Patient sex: M
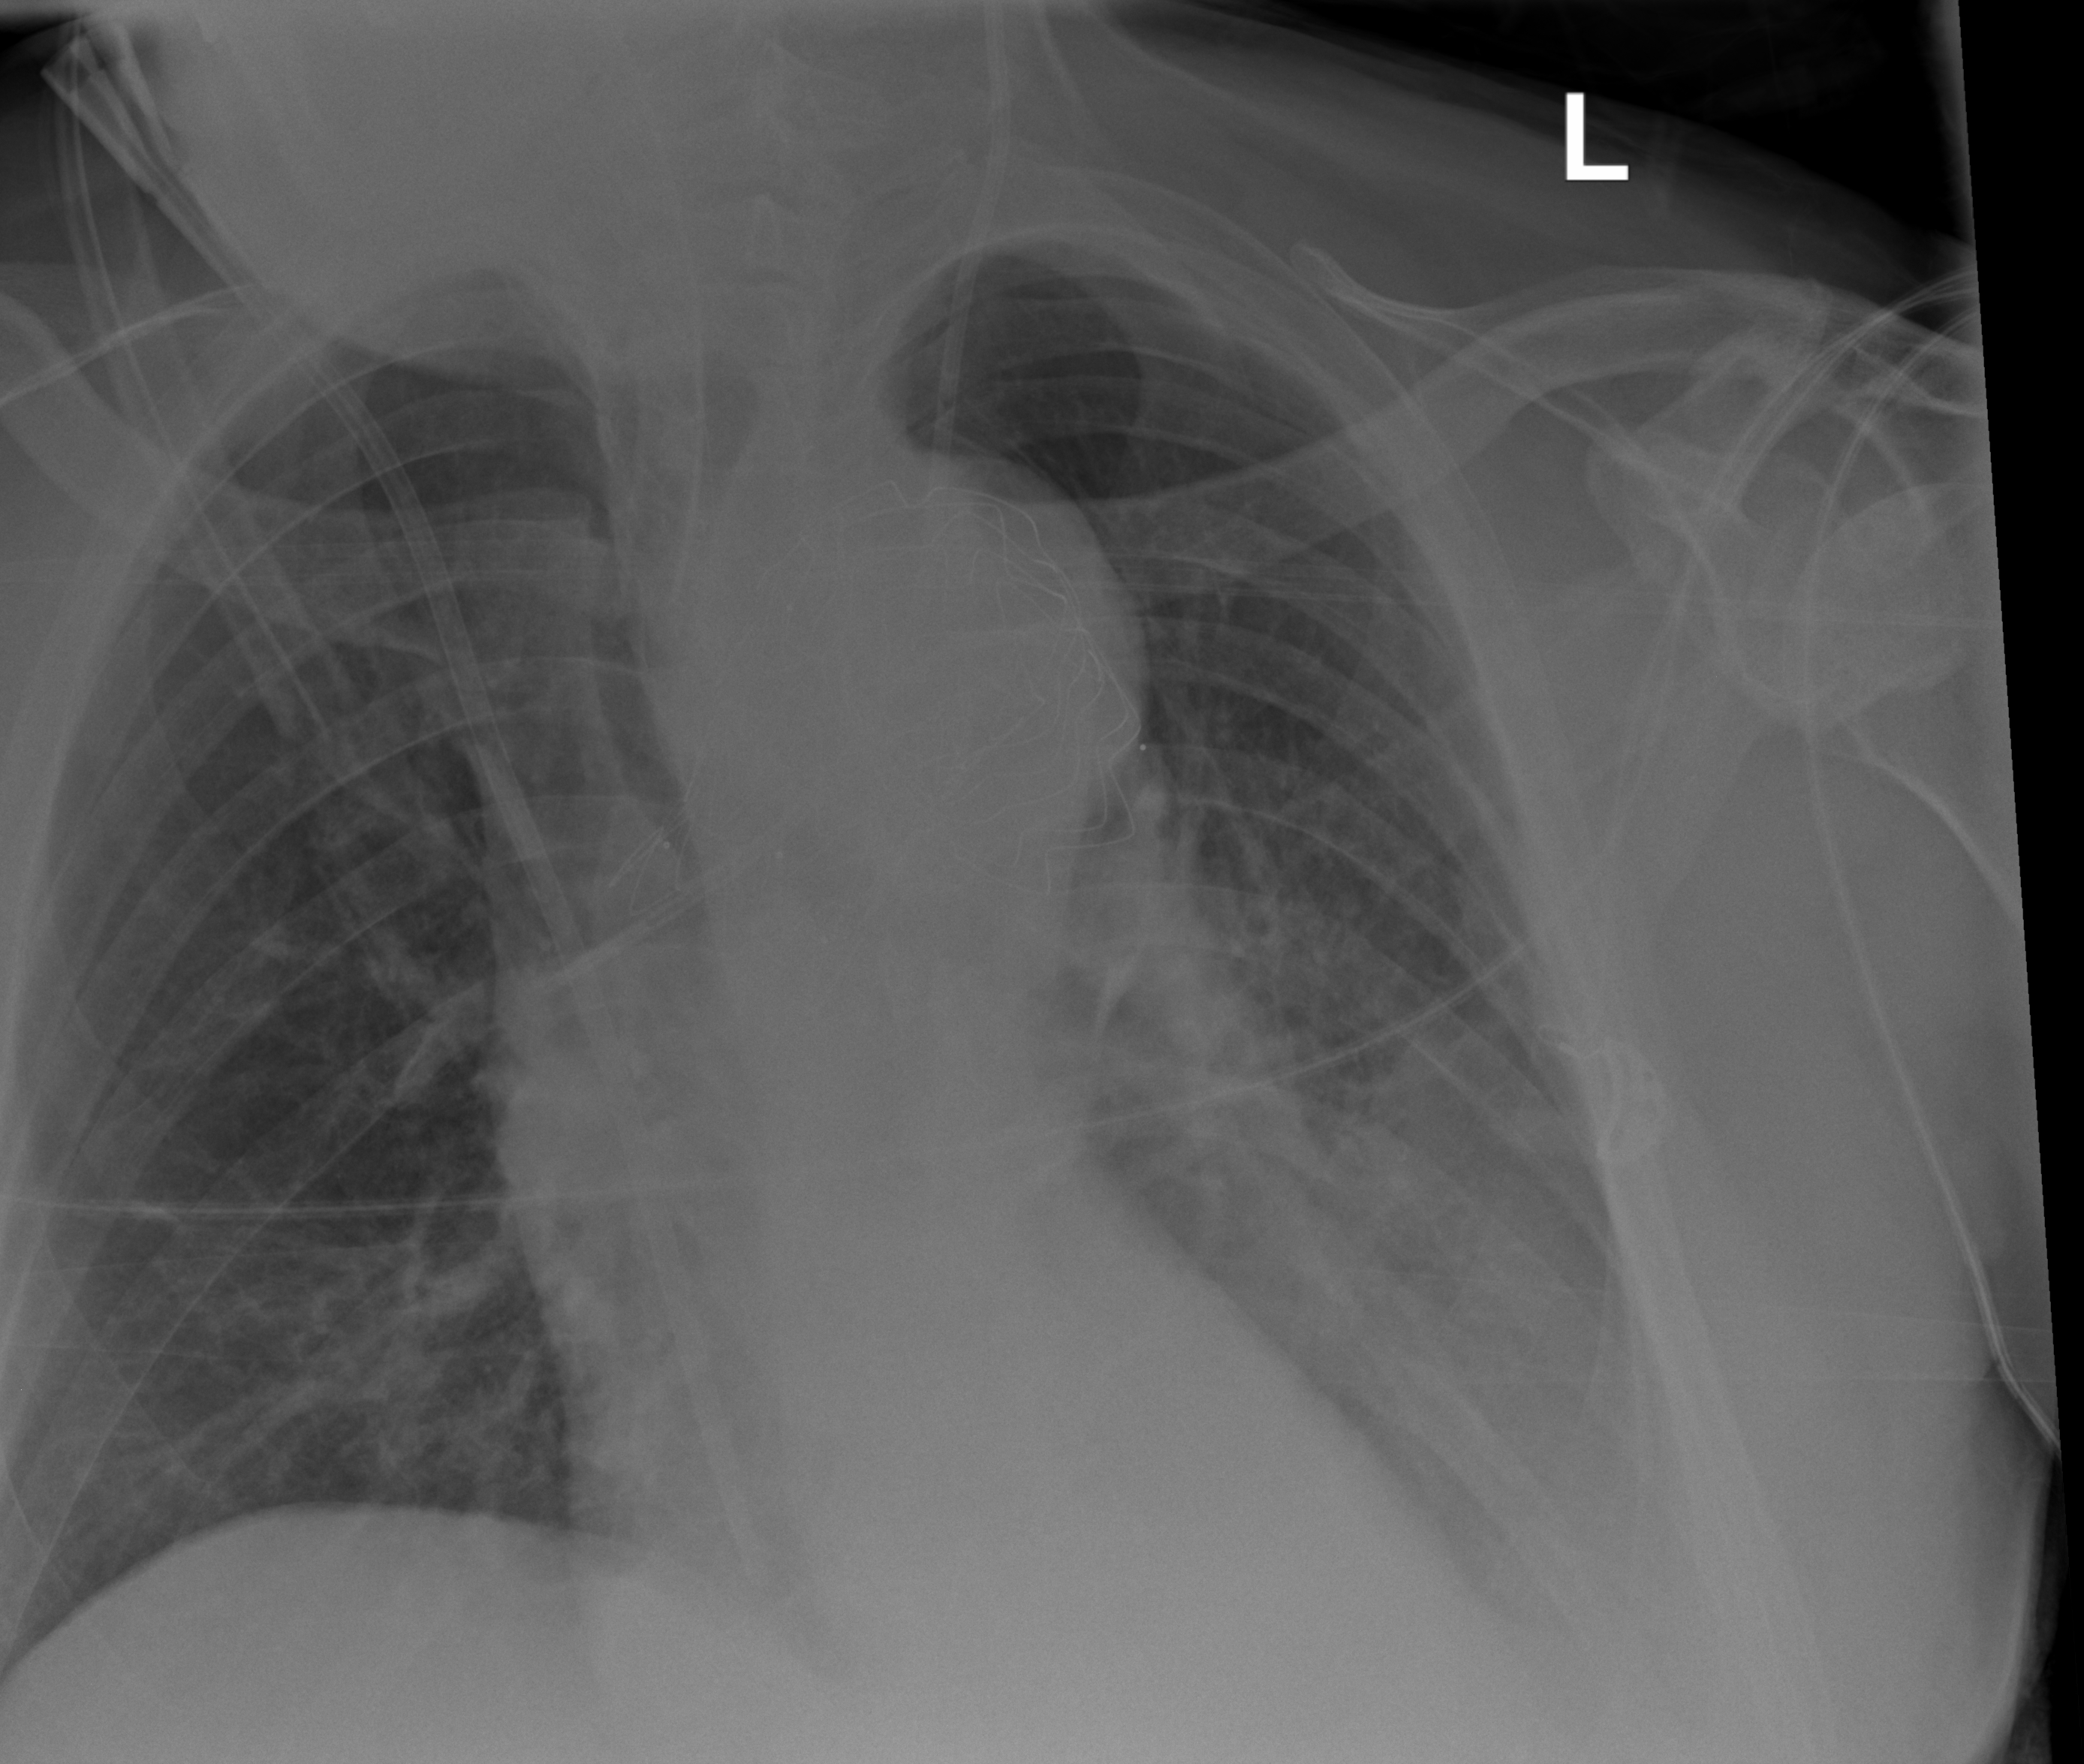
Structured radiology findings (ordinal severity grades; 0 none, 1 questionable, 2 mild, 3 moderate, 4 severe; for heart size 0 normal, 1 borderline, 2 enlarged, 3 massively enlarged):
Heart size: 2
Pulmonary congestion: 2
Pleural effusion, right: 0
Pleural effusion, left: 2
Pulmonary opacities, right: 0
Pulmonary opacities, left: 0
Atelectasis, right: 0
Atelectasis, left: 2